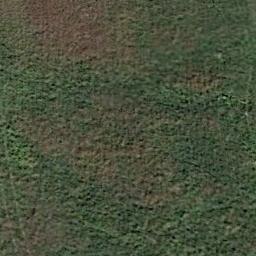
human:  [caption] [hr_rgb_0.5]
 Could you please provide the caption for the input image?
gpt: The entire image is dominated by grass .

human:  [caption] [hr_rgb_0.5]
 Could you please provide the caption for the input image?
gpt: Sparse grass growing on the lawn, Exposing the brown ground .

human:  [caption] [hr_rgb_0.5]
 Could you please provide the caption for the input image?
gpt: This meadow has different sparsity in different places .

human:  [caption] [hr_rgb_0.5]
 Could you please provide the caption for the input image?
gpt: The meadow is dense but uneven .

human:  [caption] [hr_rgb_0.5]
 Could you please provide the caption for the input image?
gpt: There are some brown bare land on the sparse meadow .